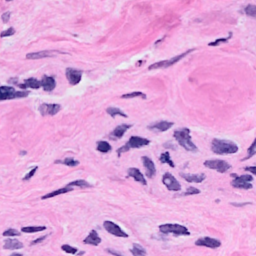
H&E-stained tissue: Breast